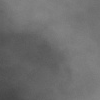
Atmospheric dust classification: dusty